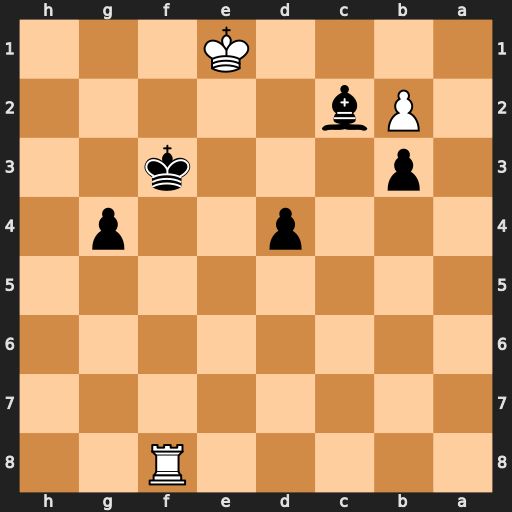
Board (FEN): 5R2/8/8/8/3p2p1/1p3k2/1Pb5/4K3
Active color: b
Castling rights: -
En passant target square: -
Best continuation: Ke3 Rg8 Bf5